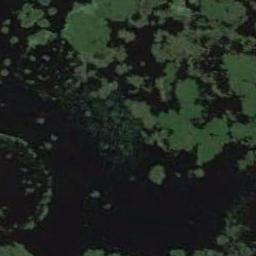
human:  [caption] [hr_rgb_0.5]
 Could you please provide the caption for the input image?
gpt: Many waters of different sizes are surrounded by wetlands .

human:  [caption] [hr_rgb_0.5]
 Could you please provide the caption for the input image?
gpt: The wetland consists of green plants and water .

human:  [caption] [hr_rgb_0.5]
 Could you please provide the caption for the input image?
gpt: There are several small islands in the waters of this wetland .

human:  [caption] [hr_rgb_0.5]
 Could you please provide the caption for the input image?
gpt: The river surface in a wetland is covered with green trivial plants .

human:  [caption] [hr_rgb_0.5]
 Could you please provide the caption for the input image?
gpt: There are many water areas and some green areas on the wetland .